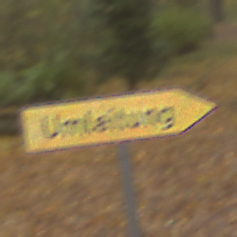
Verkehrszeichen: UmleitungswegweiserRechtsweisend
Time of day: MorningAfternoon
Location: Outdoor (Nature)
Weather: Overcast
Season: Autumn
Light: Natural